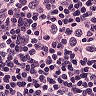
Metastatic tissue present: yes